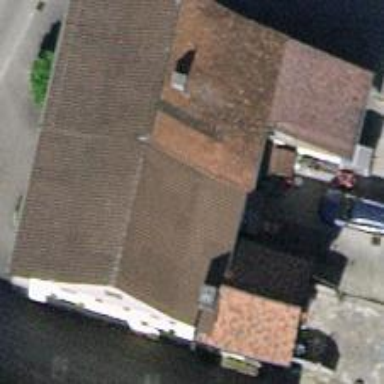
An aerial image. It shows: Gabled roof adorns the apartments building.